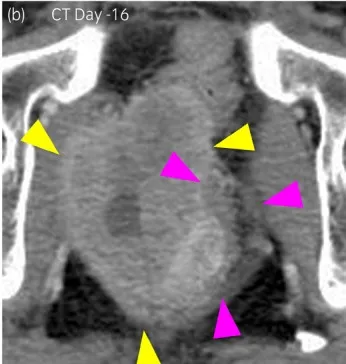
Imaging study of the case. (b) CT performed before pembrolizumab treatment on day 16. Yellow and pink arrowheads in panels (a-d) indicate bladder tumor (clinical T2-T3) and the rectum, respectively.
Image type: radiology (ct)